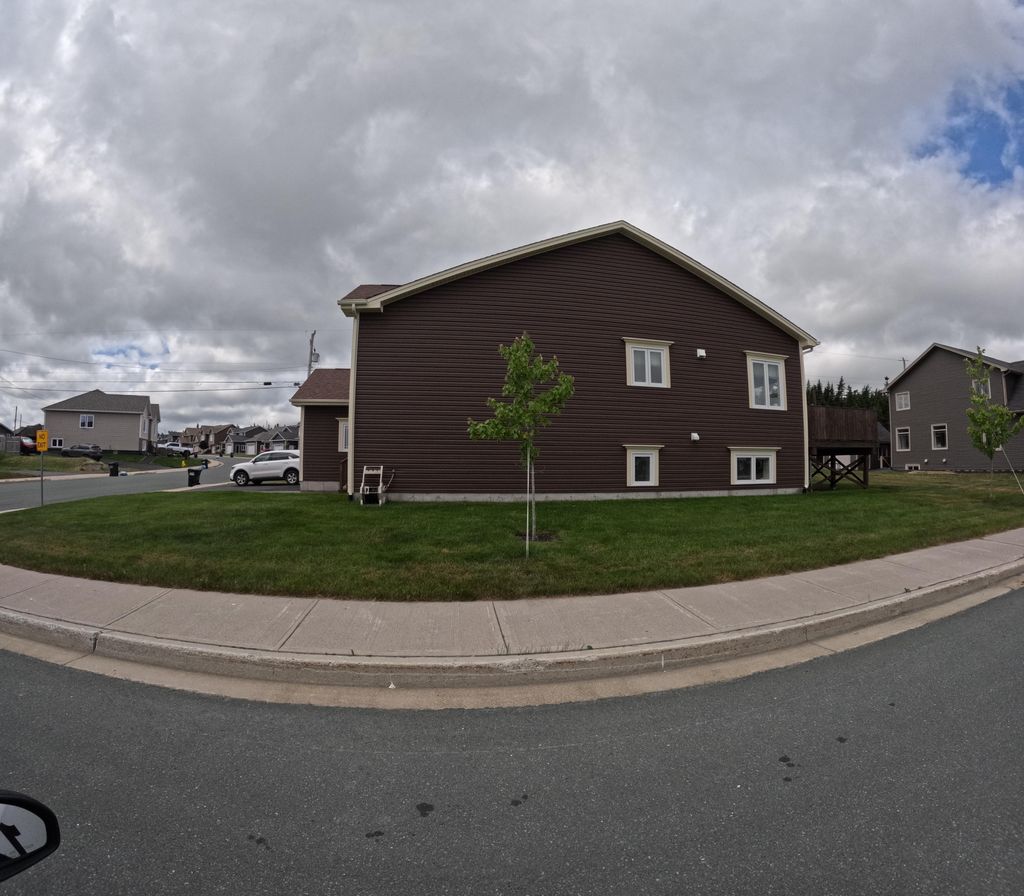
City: st_johns